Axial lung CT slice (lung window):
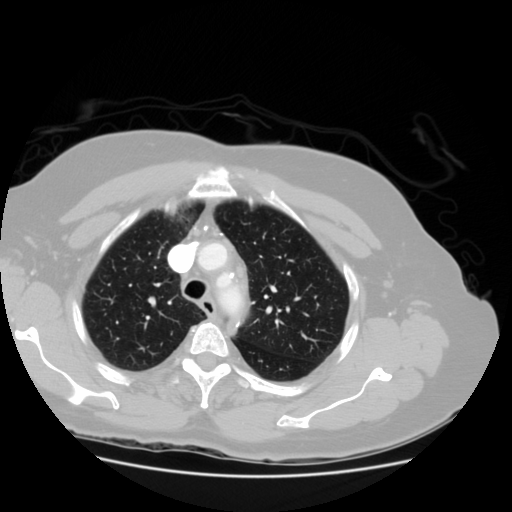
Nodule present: no